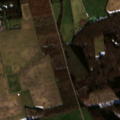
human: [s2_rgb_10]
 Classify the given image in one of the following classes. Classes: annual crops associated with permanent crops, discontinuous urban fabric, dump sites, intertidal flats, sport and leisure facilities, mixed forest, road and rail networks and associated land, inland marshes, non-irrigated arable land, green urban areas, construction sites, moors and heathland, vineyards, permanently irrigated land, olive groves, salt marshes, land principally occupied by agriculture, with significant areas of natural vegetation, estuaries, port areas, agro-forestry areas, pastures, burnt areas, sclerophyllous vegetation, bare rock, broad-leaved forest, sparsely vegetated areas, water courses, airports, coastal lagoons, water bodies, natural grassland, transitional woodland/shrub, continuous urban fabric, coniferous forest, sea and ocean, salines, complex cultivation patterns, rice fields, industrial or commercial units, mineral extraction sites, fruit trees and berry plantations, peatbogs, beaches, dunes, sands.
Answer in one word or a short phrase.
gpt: non-irrigated arable land, complex cultivation patterns, broad-leaved forest, coniferous forest, mixed forest